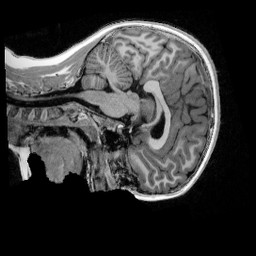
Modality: UNIT1_denoised
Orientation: sagittal
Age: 10
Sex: male
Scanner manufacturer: siemens
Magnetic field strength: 3 T
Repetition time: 4 s
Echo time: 0.00303 s